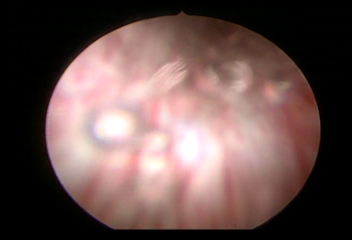
Modality: WLC
Class: Normal mucosa
Bladder cancer association: No